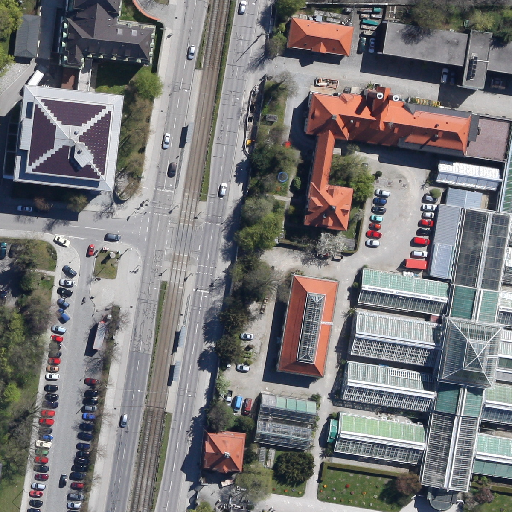
Referring expression: vehicle